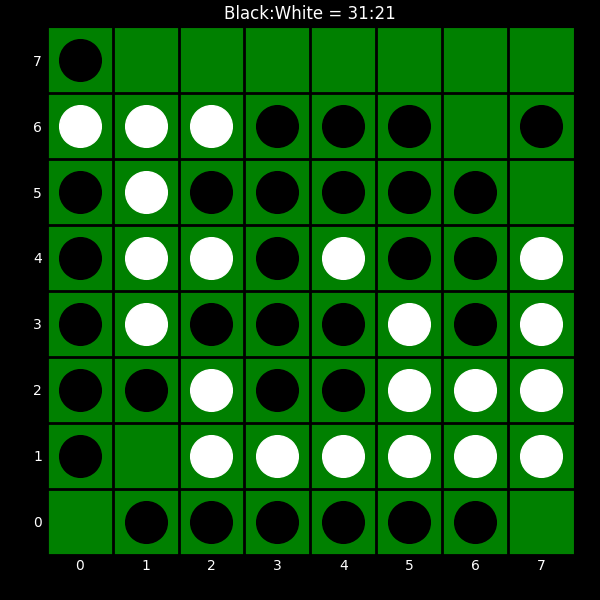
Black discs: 31
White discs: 21